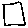
Label: square